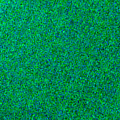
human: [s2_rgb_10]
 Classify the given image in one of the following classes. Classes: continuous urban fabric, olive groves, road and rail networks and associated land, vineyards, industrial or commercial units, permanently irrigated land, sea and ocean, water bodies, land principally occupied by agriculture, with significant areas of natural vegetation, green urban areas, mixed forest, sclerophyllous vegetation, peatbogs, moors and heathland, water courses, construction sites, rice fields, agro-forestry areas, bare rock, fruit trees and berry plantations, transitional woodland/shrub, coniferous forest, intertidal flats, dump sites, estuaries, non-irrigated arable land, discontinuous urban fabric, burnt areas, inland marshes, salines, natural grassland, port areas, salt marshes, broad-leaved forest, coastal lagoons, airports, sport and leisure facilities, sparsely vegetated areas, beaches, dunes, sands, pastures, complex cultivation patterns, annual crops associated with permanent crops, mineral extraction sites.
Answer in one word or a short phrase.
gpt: sea and ocean